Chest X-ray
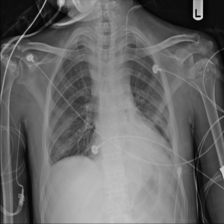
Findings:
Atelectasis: positive
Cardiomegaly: negative
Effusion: negative
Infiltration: positive
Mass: negative
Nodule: negative
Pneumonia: negative
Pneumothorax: negative
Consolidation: negative
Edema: negative
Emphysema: negative
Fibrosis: negative
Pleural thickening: negative
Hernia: negative